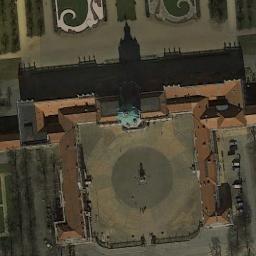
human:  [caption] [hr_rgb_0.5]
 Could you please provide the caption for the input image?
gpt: Several cars are beside the palace .

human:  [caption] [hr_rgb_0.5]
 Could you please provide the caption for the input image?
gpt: The palace is on the open place next to the grass .

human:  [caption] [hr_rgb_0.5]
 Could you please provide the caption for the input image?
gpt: The brown palace has a green tower and a square and some cars parked next to the palace .

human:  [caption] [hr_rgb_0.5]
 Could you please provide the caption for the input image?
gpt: Most of the palaces' roofs are orange .

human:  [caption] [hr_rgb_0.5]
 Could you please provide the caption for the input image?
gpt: A brown palace with a courtyard .